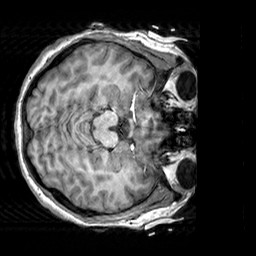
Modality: T1w
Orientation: axial
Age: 20
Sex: female
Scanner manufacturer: siemens
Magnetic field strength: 3 T
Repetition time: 2.3 s
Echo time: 0.00303 s